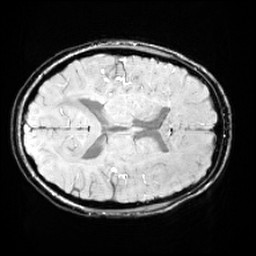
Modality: SWI
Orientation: axial
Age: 12
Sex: male
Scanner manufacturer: siemens
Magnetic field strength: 3 T
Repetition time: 0.027 s
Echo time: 0.02 s